Question: I have a column in a grid with editor as combo-box.
When the grid is loaded then all the column values get displayed properly.
The issue is, when user clicks at the column (having combobox as editor) to edit it then the column value becomes null as shown in the attached screenshot.
I understand that the value becomes null as the store of combobox has not been loaded yet.
I can not use autoLoad true due to the heavy amount of data present in the combobox store. Moreover, even if I use autoLoad:true for the store with paging in it, then that too safeguards only those values which are present in the first page and not all.
Thus, how can I maintain the value in grid column when that value is not present in the store of combobox used as editor for the column?
Could anyone guide at this?
PS: I am using ExtJS Ver 4.0.2a

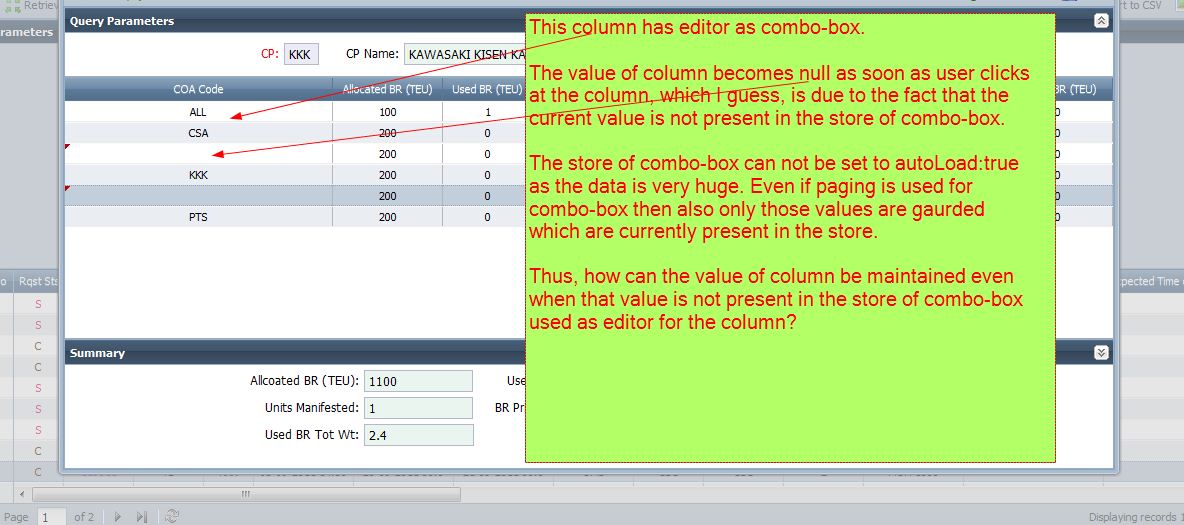
Answer: I have been able to find a solution for this.
It has more to do with the version of ExtJs. If we upgrade to 4.0.7 and then use forceSelection:false for a combobox then things work fine as expected. That is, the combo-box accepts a value which doesn't exist in its store and doesn't set the current value to null.
Hope this helps someone else too looking for something similar.